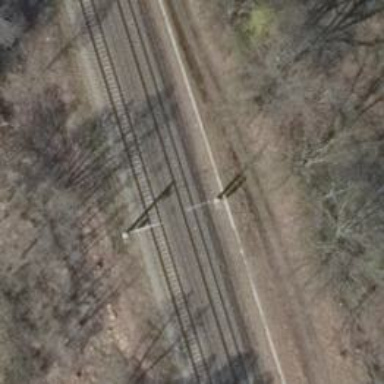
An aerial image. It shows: Abandoned railway.